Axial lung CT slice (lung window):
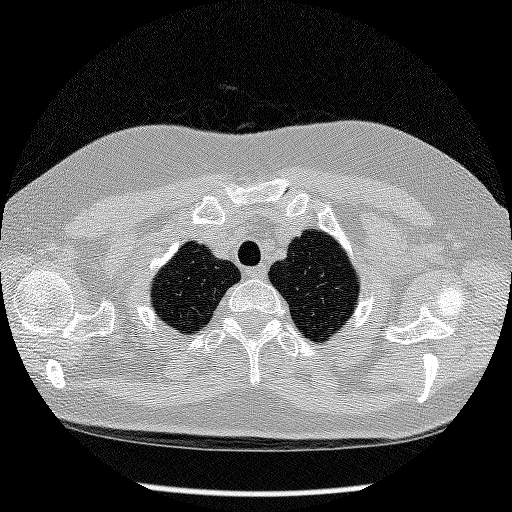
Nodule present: no